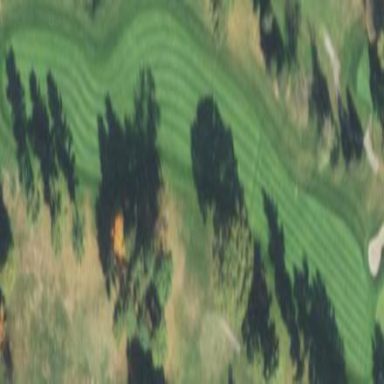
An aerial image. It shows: Grassy area designated as golf fairway.